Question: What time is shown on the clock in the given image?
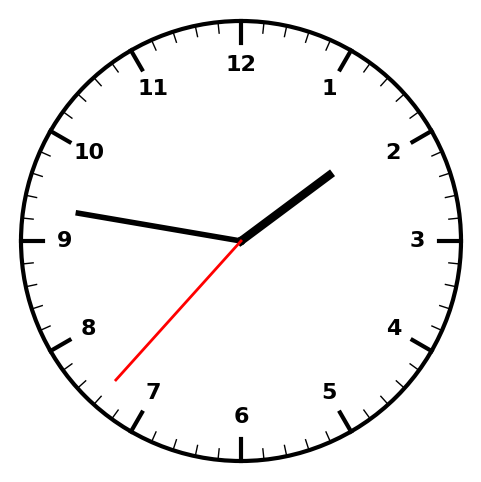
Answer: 01:46:37